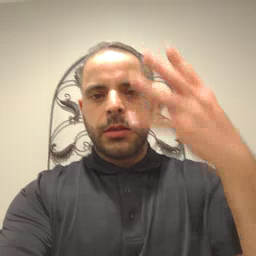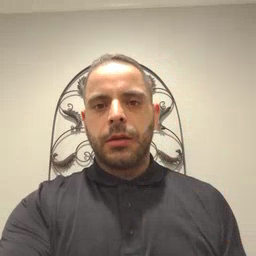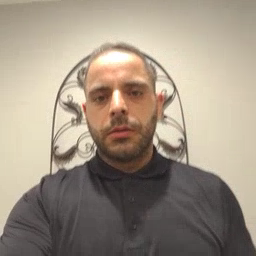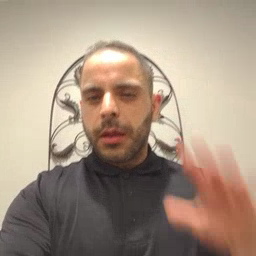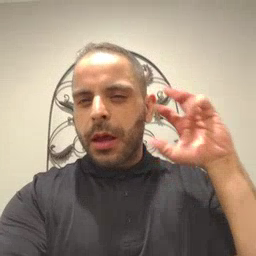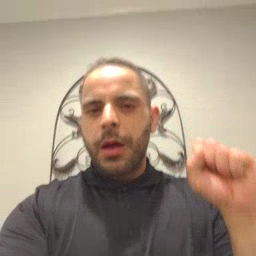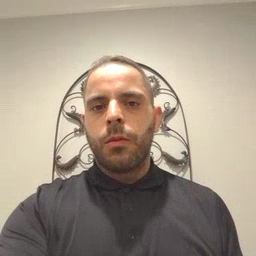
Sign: loud